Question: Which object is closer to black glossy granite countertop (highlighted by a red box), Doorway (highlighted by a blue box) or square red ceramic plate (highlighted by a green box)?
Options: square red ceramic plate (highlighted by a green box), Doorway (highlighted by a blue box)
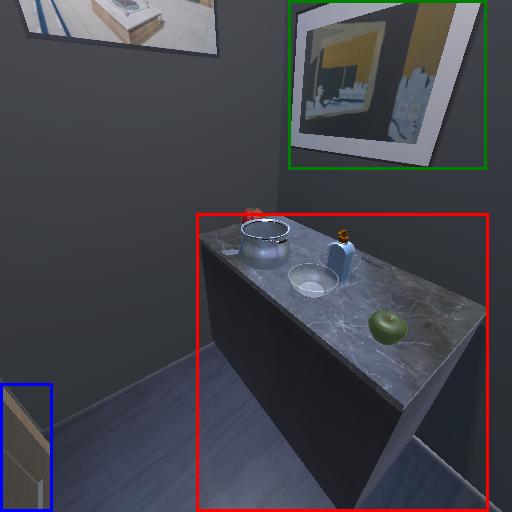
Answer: square red ceramic plate (highlighted by a green box)